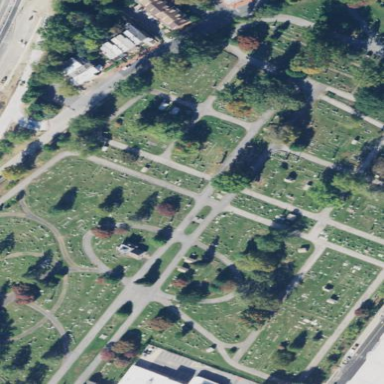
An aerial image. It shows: Cemetery.